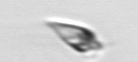
Label: Oxytoxum